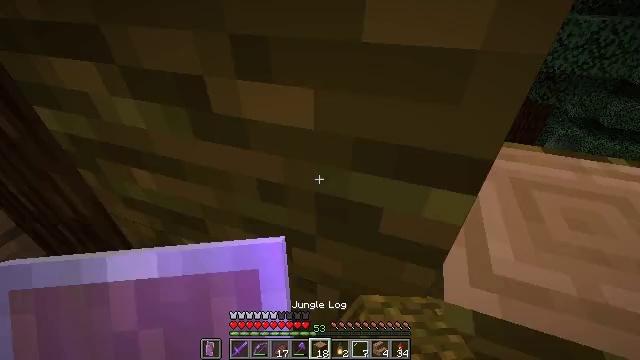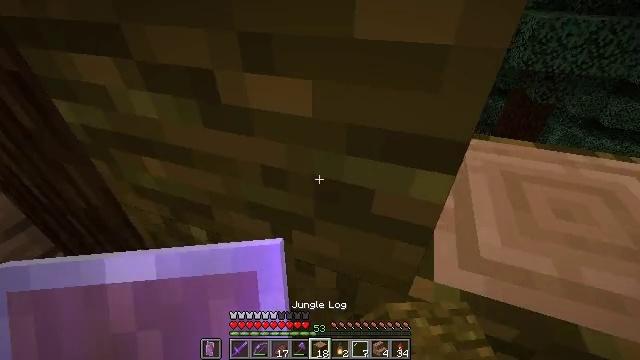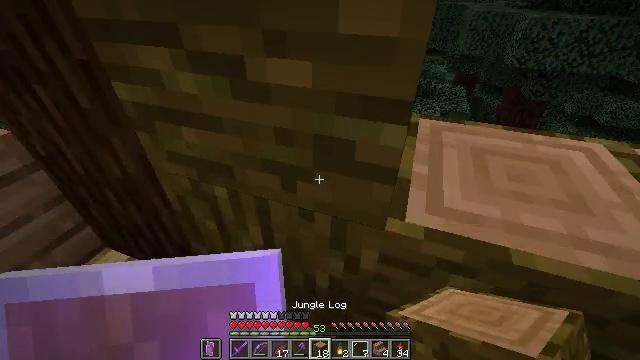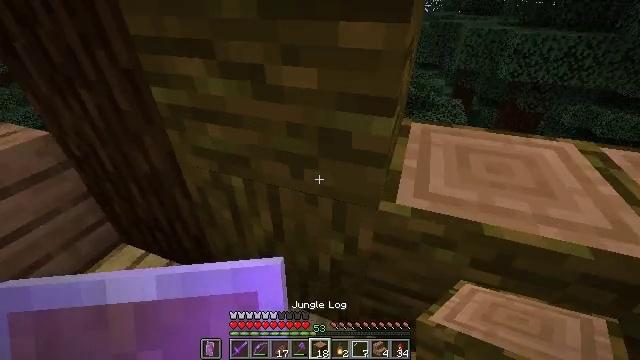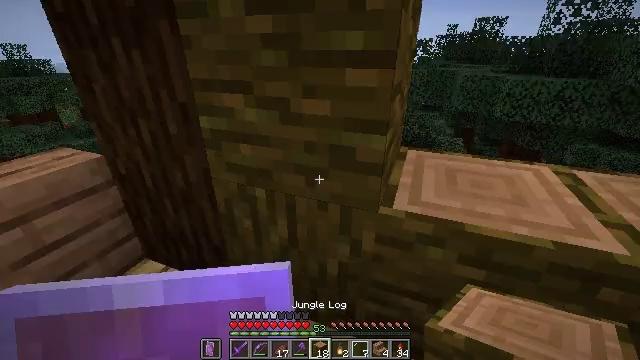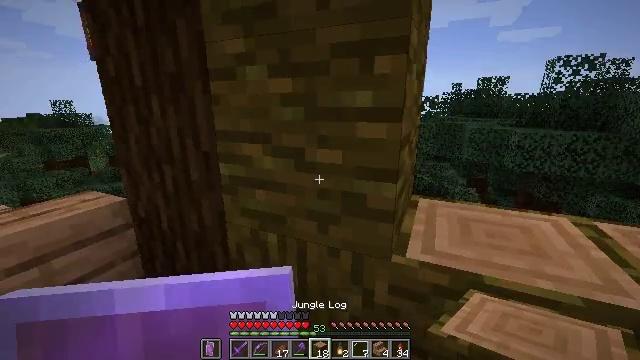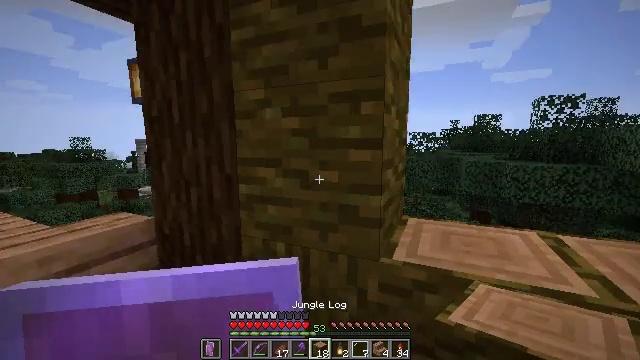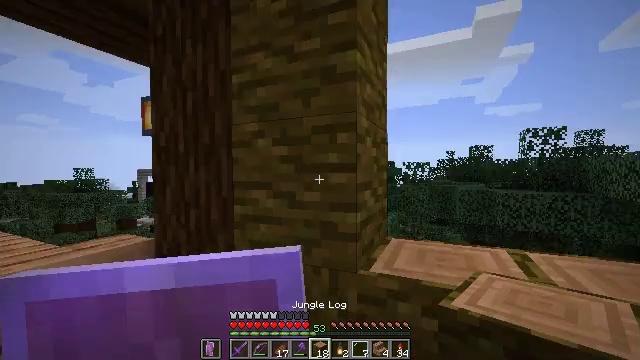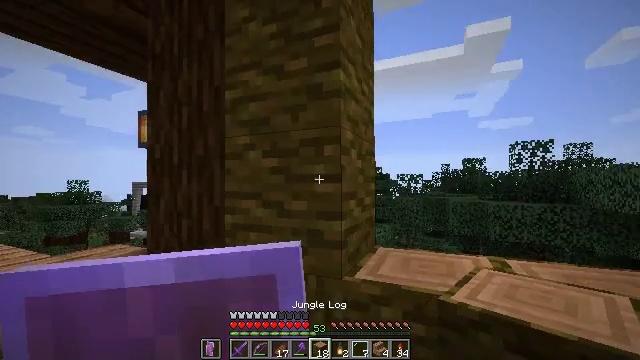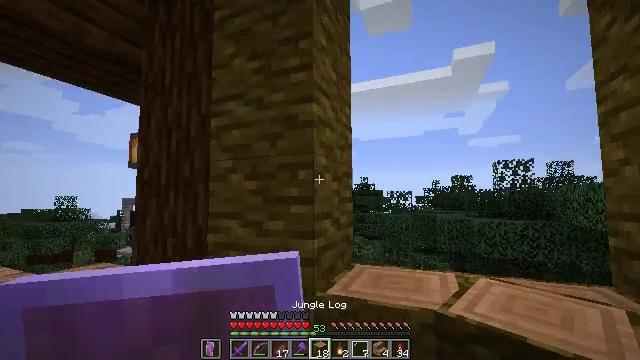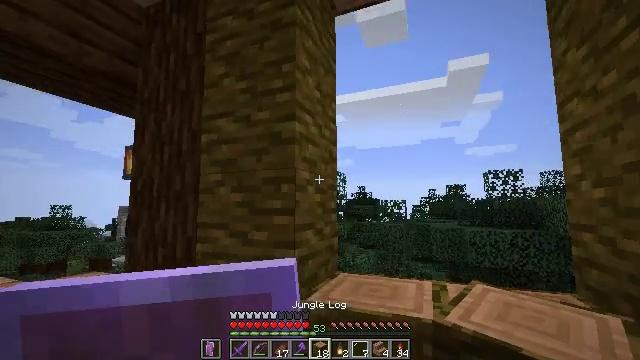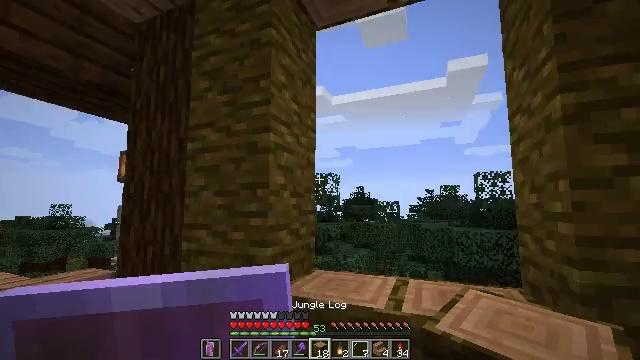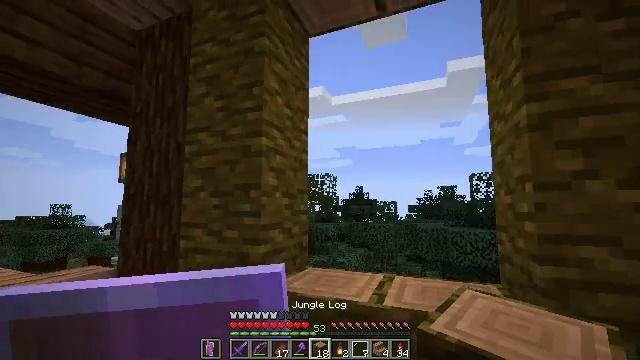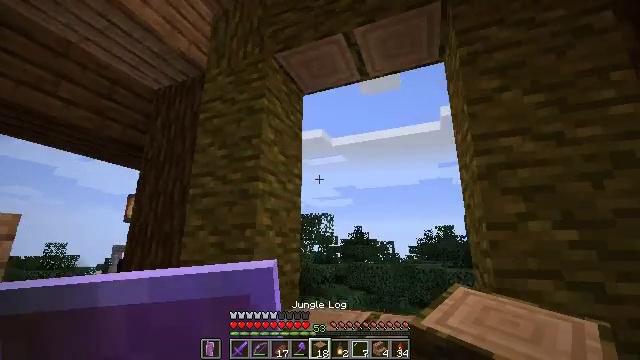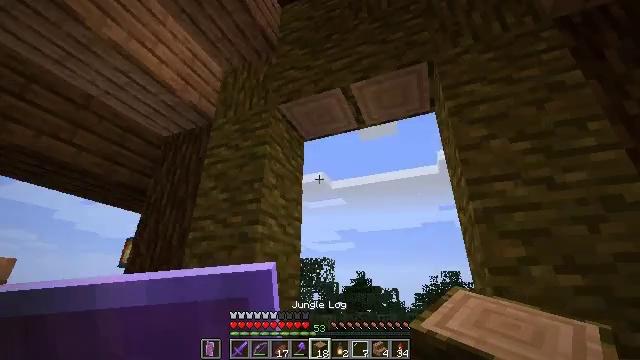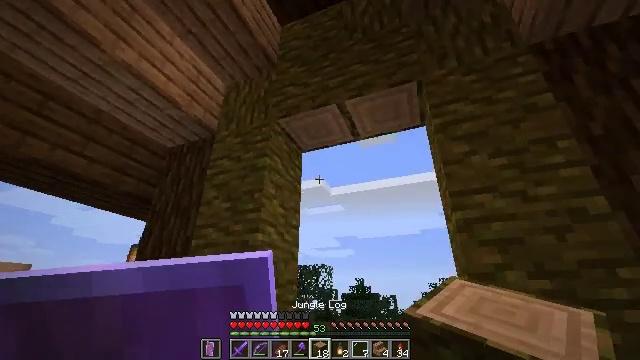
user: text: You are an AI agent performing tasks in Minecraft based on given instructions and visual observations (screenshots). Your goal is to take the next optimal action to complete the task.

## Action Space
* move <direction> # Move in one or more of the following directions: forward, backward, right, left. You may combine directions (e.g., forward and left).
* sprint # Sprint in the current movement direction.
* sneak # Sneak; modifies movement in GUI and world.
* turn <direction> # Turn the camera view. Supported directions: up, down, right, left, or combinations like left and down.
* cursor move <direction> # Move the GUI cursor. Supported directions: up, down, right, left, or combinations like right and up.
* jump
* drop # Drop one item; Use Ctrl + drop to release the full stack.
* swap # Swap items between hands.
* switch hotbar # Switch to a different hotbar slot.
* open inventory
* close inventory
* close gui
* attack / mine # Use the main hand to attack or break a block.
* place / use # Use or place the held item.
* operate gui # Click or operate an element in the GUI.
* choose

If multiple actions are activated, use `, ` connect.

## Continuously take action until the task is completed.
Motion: motion action
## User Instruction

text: Mine the jungle log in the rainforest biome.
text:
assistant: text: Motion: move back
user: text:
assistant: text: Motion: move back
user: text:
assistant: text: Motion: move back, turn up
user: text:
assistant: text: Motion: move back, turn left and up
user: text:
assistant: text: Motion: move back, turn left and up
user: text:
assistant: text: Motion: move back and move right, turn up
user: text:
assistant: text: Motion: move back and move right, turn up
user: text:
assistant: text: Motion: move back and move right, turn up
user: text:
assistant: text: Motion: move back and move right, turn right and up
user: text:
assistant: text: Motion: move back and move right, turn up
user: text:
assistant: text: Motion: move back and move right
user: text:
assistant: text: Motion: move back
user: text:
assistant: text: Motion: move back, turn up
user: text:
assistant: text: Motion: move back, turn up
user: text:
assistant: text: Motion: move back, turn up
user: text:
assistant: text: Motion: move back
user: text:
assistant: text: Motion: move back
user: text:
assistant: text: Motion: move back
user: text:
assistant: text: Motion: turn down
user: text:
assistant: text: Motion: turn right and down
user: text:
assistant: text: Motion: turn down
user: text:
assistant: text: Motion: no_op
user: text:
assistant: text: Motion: no_op
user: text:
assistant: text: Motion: no_op
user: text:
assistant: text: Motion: move forward
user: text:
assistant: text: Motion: move forward
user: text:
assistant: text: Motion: move forward
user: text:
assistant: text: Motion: move forward
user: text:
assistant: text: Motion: move forward, turn down
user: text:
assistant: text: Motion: move forward, turn down